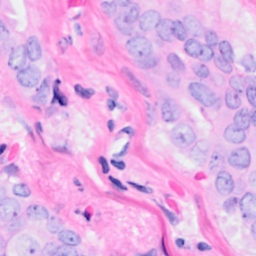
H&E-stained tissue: Breast